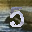
Label: 5